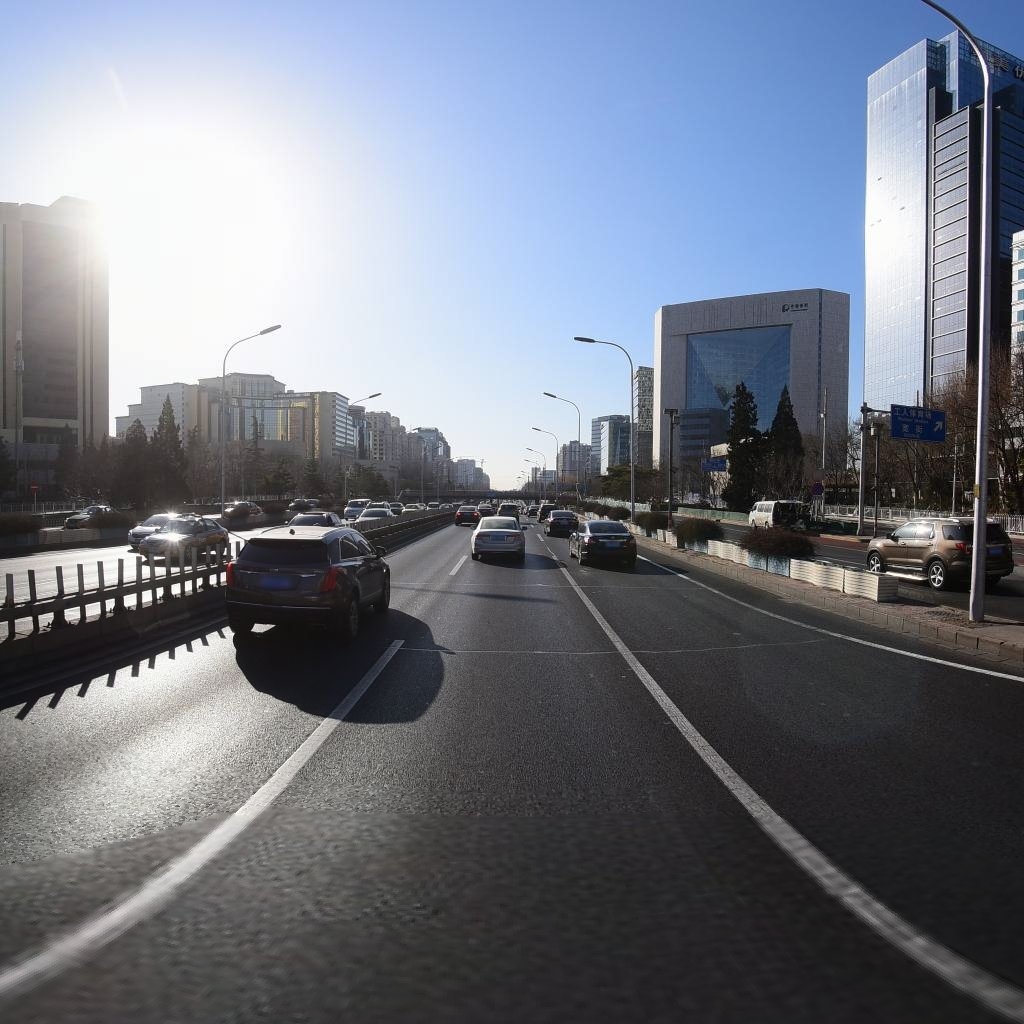
Region: Dongcheng
Road damage annotations: transverse patch, transverse patch